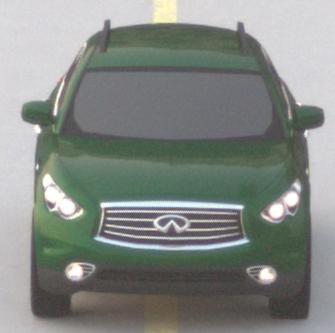
Make: Infiniti
Model: FX 37
Detailed model: FX (S51)
Model produced from: 2012/07
Model produced until: 2013/10
Doors: 5
Color: green
Road condition: dry road
Daytime: dawn
Contrast: low contrast